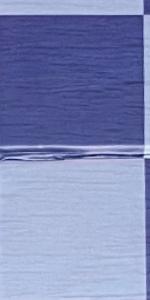
Label: Empty